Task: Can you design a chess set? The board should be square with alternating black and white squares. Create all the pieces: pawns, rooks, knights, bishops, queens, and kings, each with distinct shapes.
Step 315:
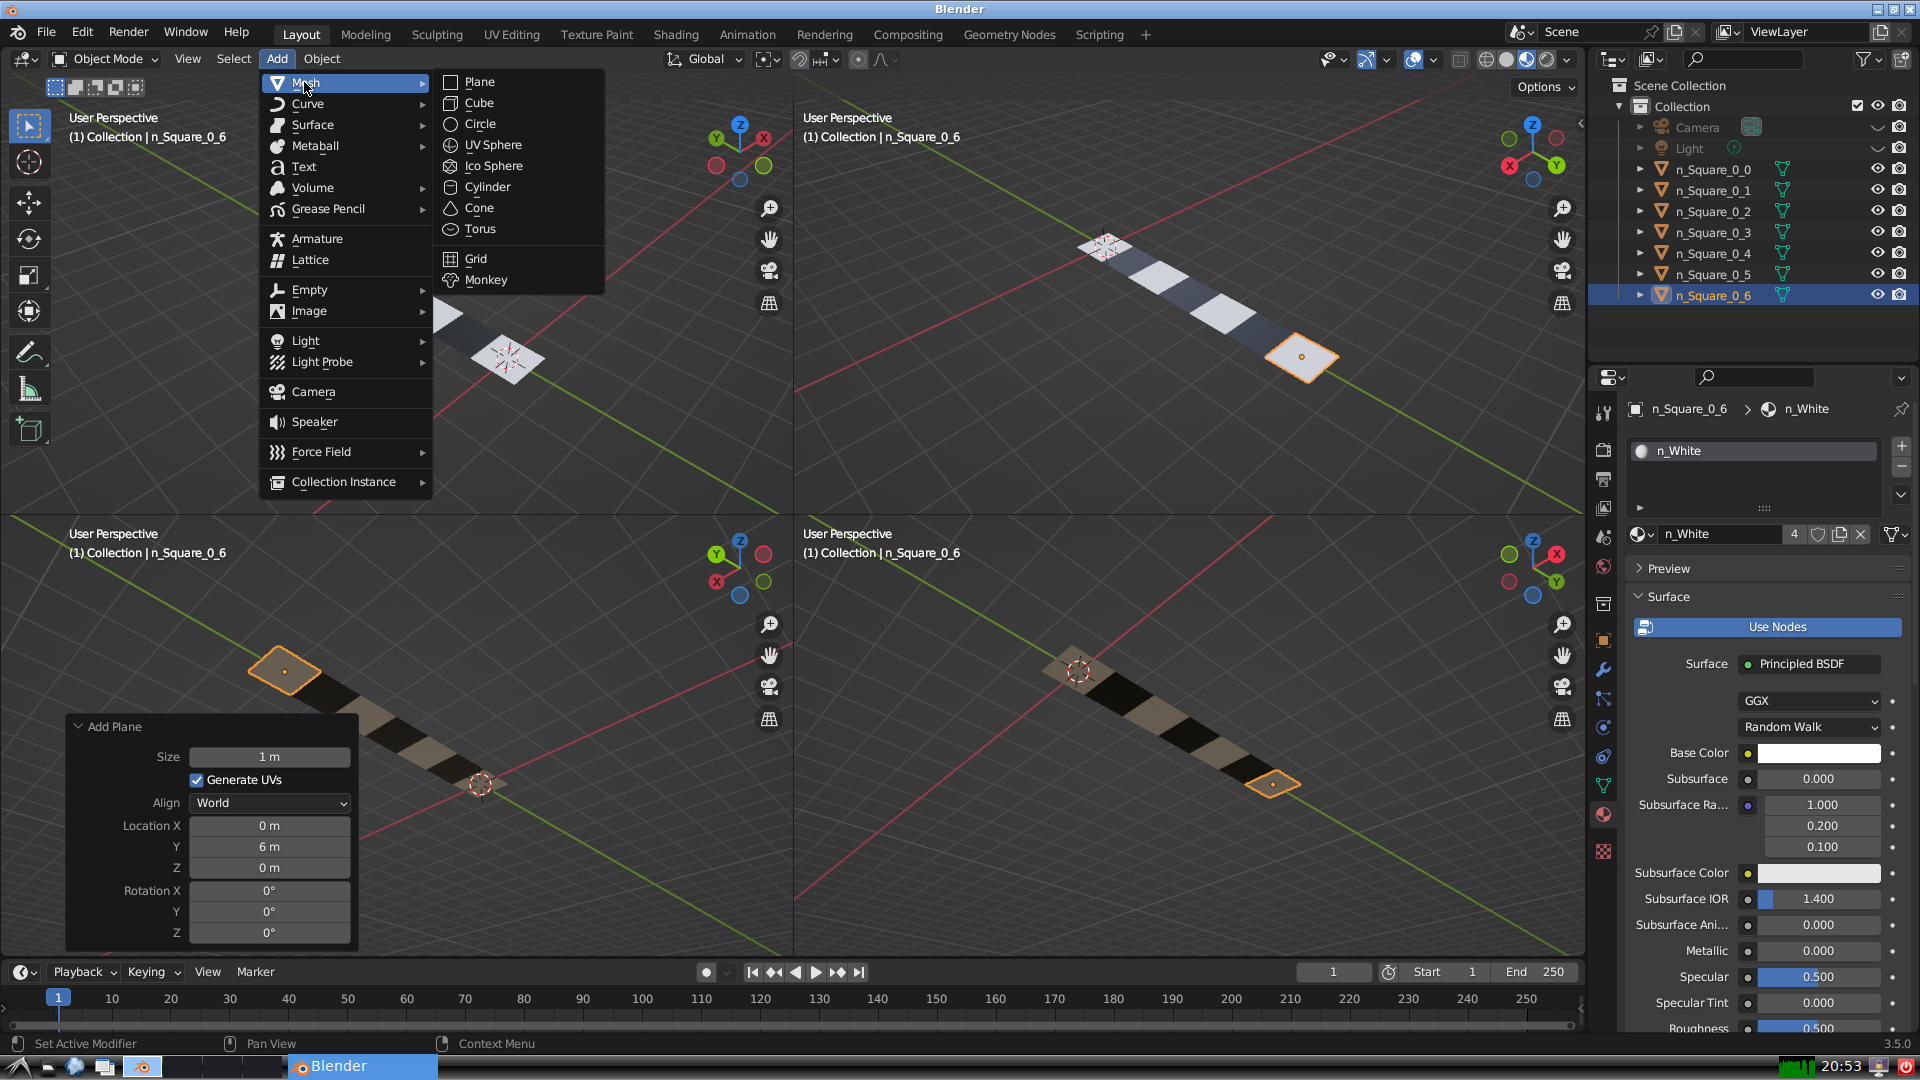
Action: {"mouse_move": [499, 79]}